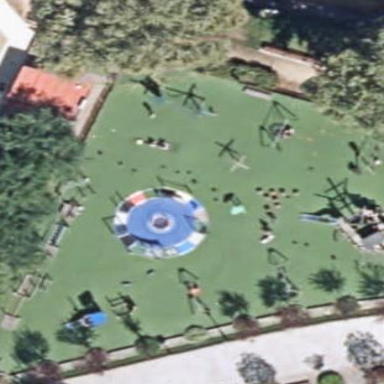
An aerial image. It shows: Playground area for leisure activities on the land.